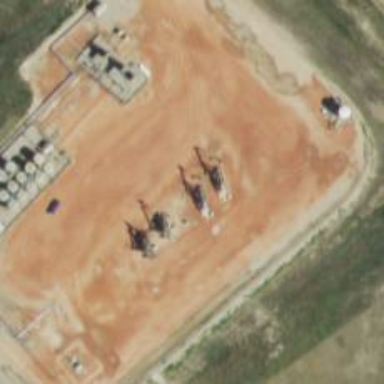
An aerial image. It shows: Petroleum well that is man-made.